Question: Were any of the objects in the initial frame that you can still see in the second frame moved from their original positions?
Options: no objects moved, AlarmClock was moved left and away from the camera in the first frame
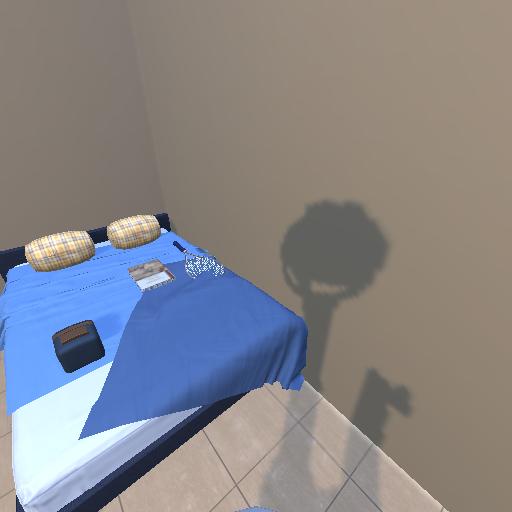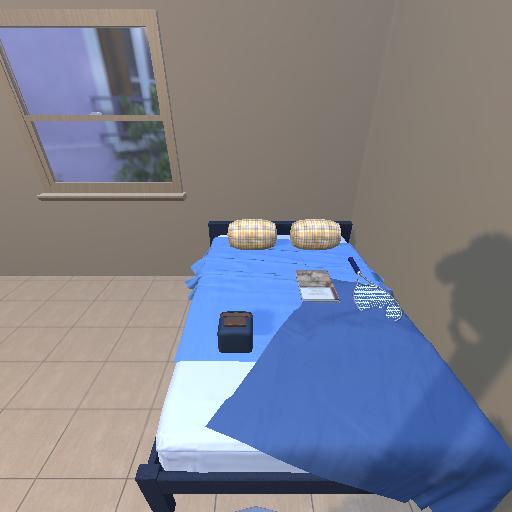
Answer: no objects moved